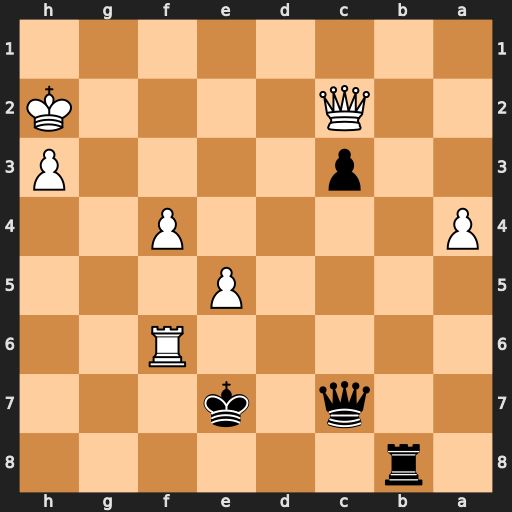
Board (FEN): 1r6/2q1k3/5R2/4P3/P4P2/2p4P/2Q4K/8
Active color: b
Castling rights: -
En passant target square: -
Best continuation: Rb2 Qxb2 cxb2